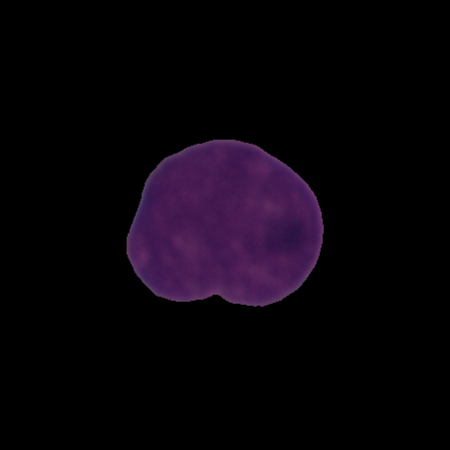
Label: cancer